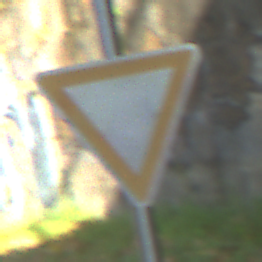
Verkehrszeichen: VorfahrtGewaehren
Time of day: Midday
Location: Outdoor (Urban)
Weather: Clear
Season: NotSpecified
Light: Natural